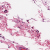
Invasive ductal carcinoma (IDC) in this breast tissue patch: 0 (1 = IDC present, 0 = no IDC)